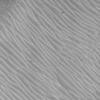
Label: not_dusty